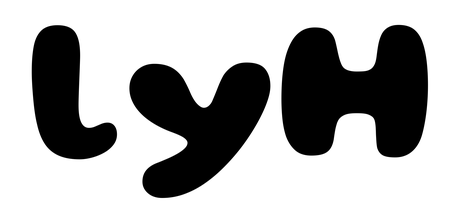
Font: Gluten_ExtraBold